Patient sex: M
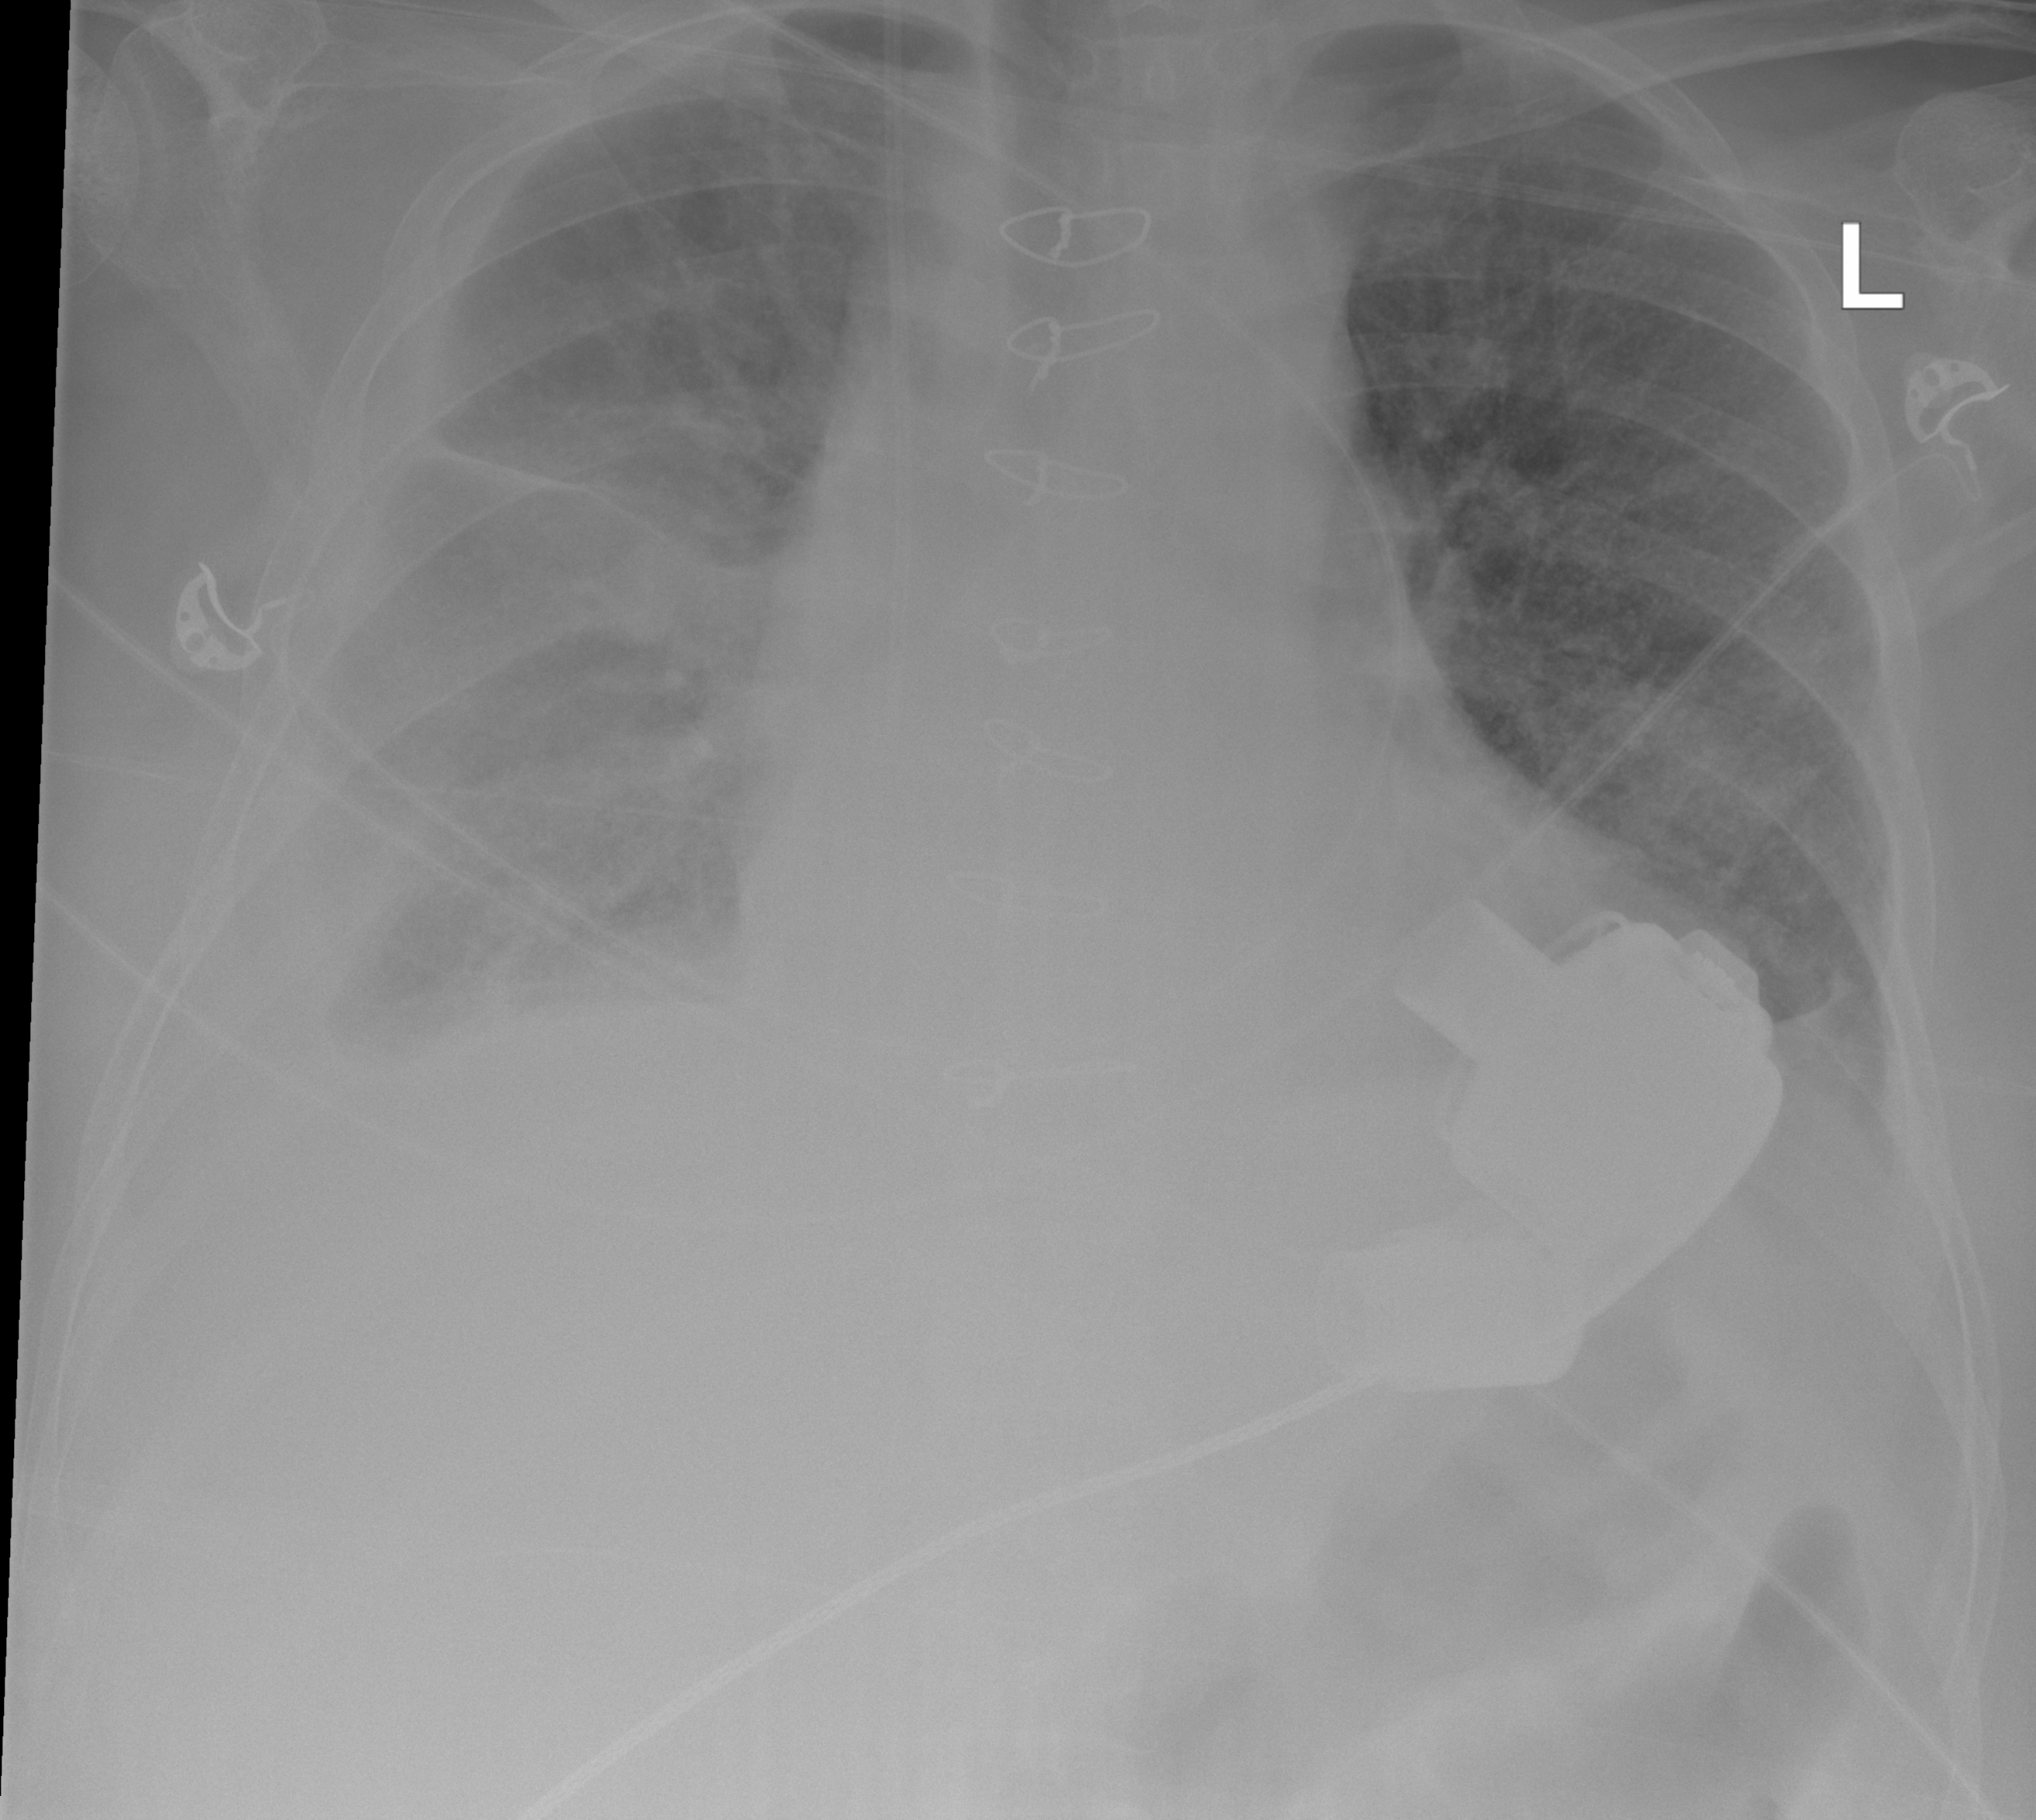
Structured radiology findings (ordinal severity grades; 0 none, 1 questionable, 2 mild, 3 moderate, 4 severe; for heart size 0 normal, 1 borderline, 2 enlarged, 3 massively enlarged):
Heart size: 2
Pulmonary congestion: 2
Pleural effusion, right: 3
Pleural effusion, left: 2
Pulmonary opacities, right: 2
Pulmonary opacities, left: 0
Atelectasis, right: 2
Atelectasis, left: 0